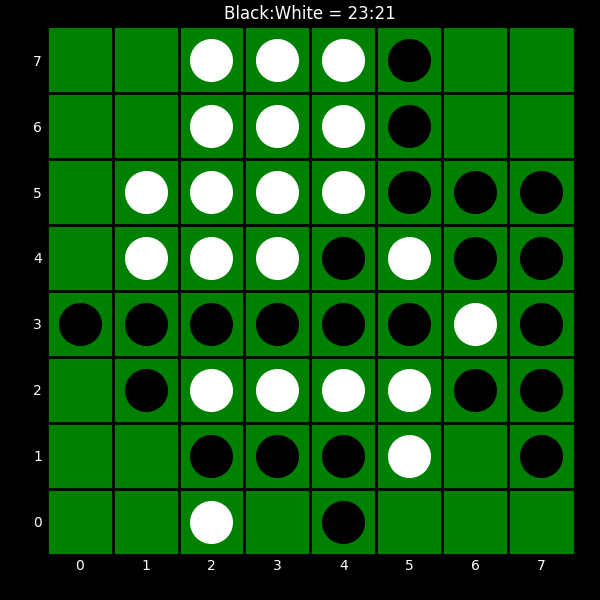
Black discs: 23
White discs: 21